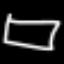
Label: square